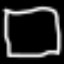
Label: square